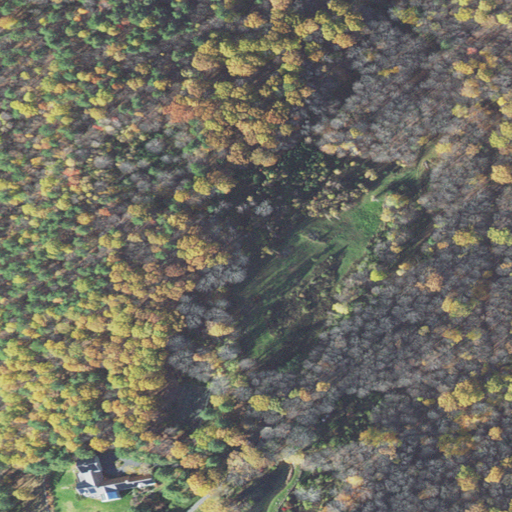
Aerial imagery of mountain in Vermont named Rowell Hill containing deciduous forest, mixed forest, evergreen forest, open development, and pasture